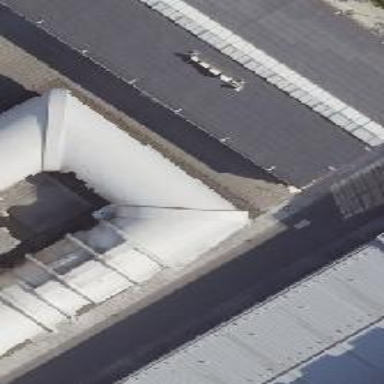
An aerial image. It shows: Building with round concrete roof.